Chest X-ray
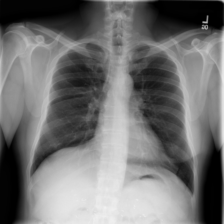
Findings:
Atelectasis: negative
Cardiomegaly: negative
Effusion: negative
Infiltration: negative
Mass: negative
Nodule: negative
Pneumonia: negative
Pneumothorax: negative
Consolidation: negative
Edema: negative
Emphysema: negative
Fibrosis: negative
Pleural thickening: negative
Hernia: negative